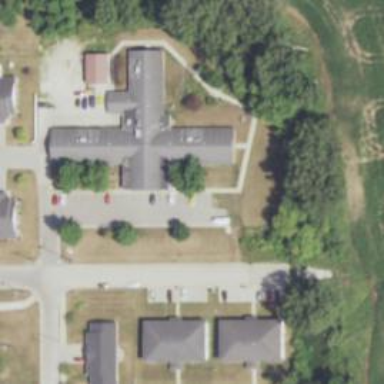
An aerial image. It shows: Nursing home.